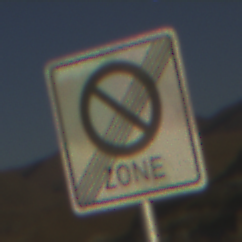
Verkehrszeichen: EndeEingeschraenktesHalteverbotZone
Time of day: SunriseSunset
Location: Outdoor (Nature)
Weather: Clear
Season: NotSpecified
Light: Natural